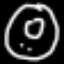
Label: donut